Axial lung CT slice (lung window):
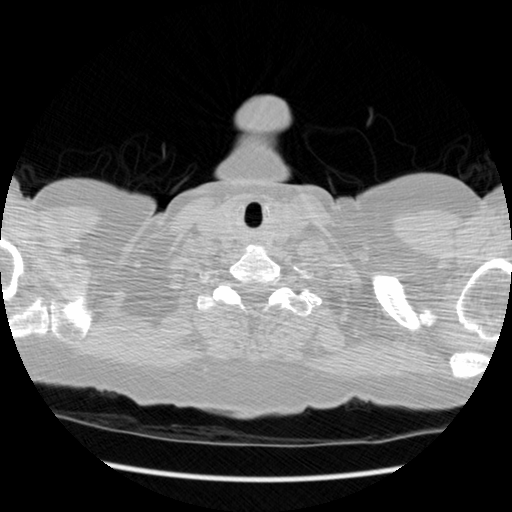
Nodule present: no